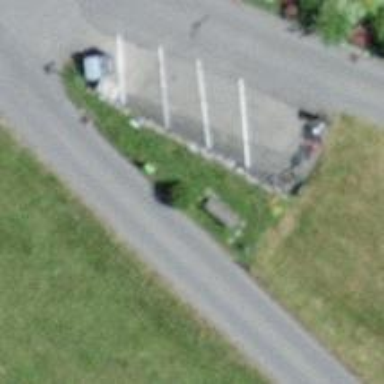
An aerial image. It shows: Brown bench.